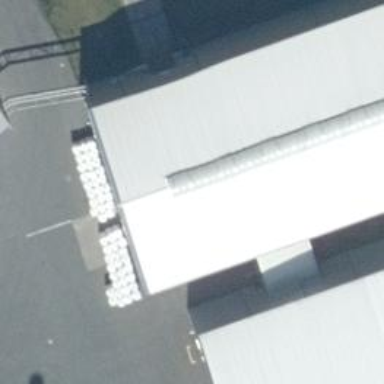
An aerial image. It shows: Commercial building.